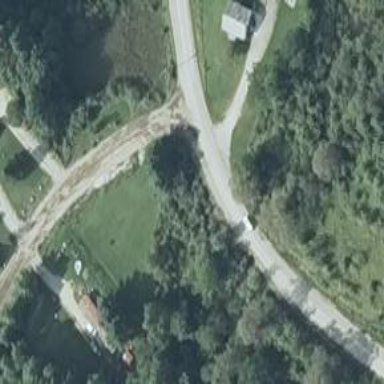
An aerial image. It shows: Culvert tunnel.